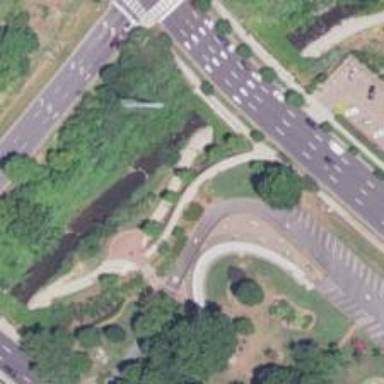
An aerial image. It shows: Cycleway road for cycling.